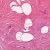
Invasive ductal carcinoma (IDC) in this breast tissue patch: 0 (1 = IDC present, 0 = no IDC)